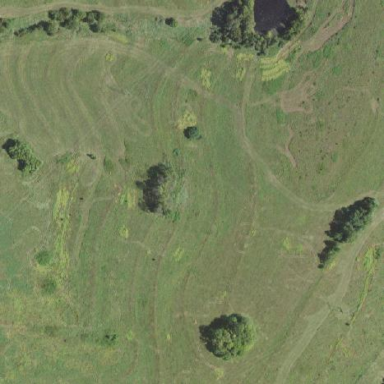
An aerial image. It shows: Beautiful meadow.